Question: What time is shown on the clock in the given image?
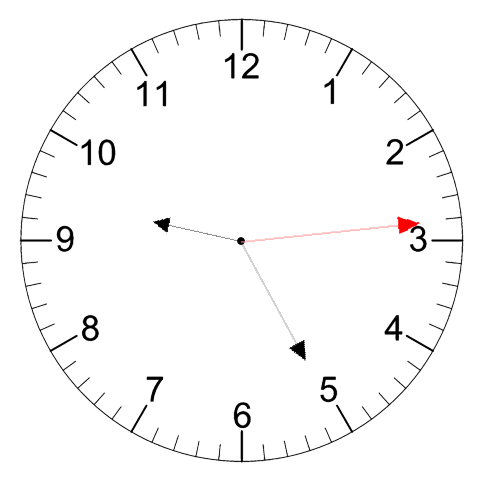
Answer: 09:25:14